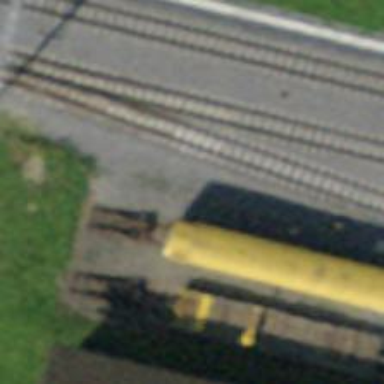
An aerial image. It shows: Railway buffer stop.